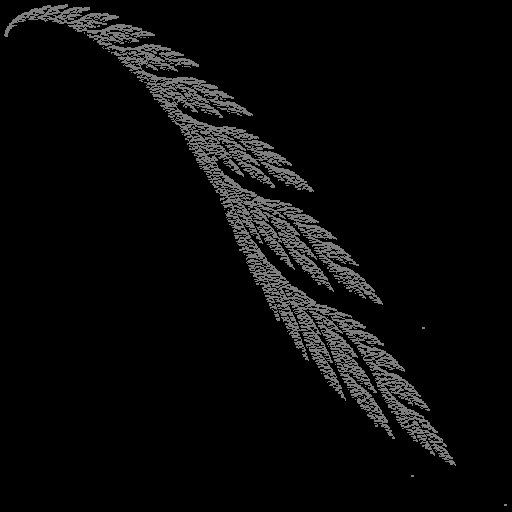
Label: snail